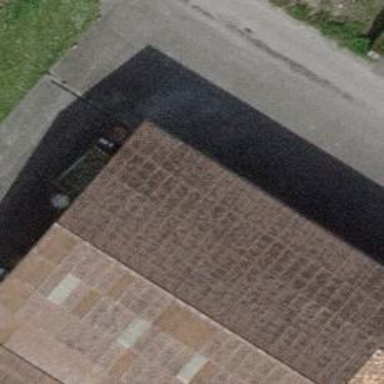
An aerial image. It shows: Hardware shop.